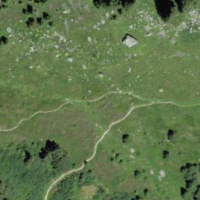
EUNIS habitat code: 26
Species observed at this site:
Hesperia comma